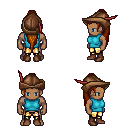
a pixel art fantasy rpg character, male body template, human, dark skin, teal sleeveless shirt, gold greaves, brunette extra-long topknot hairstyle, leather cap, brown shoes, four views (front, back, left, right), 2x2 character sprite sheet, small pixel art, hard edges, no anti-aliasing